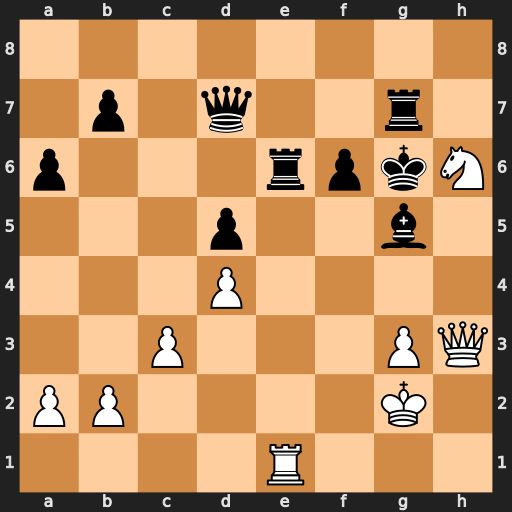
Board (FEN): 8/1p1q2r1/p3rpkN/3p2b1/3P4/2P3PQ/PP4K1/4R3
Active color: w
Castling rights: -
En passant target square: -
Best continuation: Qf5+ Kxh6 Rh1+ Bh4 Rxh4#